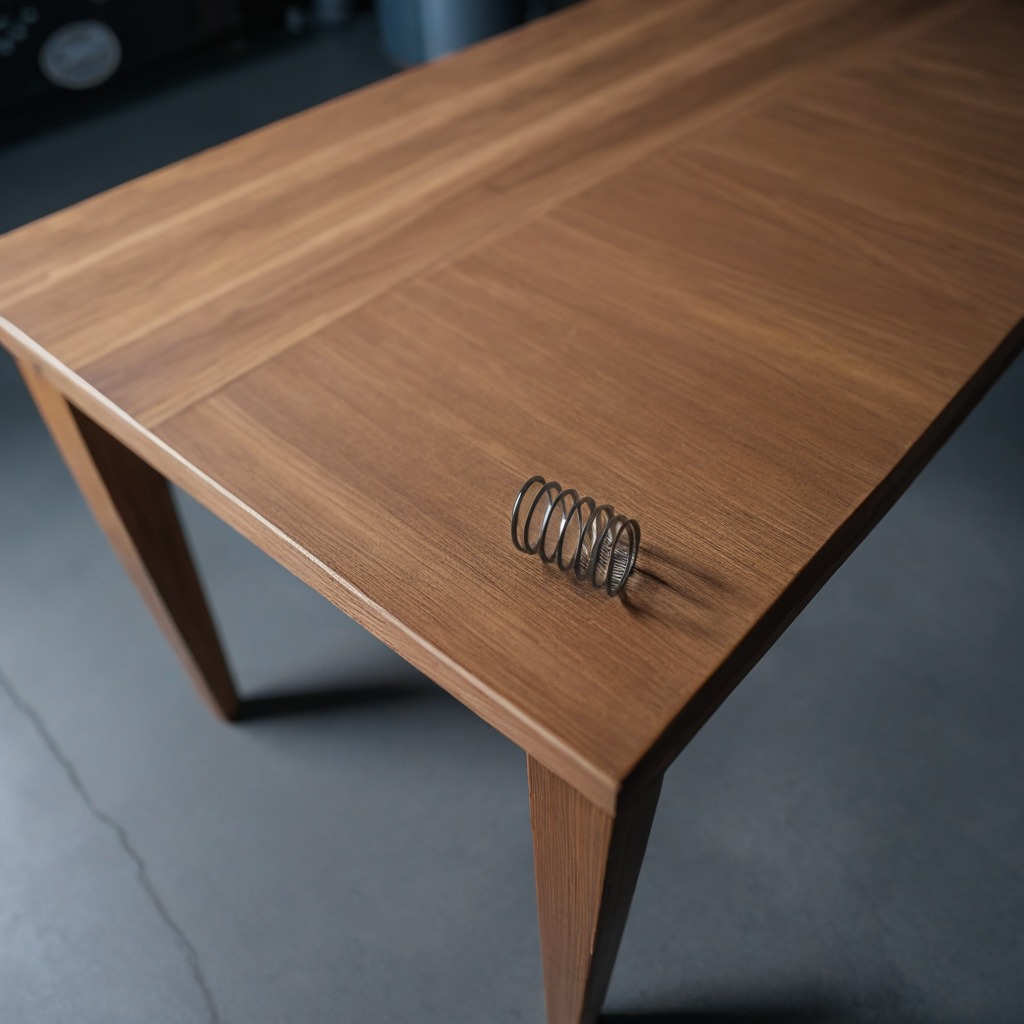
A coiled metal spring is lying on the table.